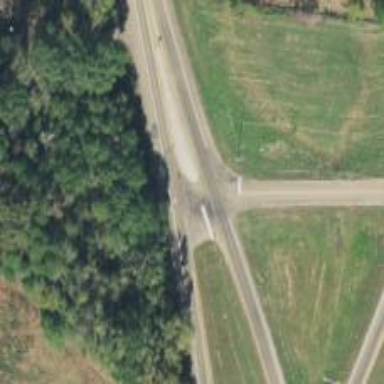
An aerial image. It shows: Primary link highway with asphalt surface.